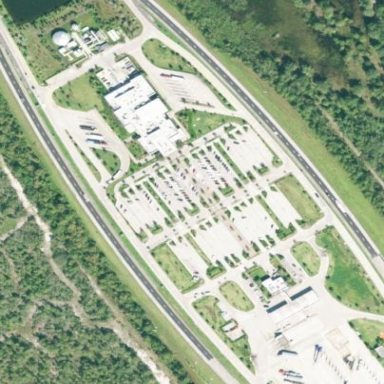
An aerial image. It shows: Rest area on the road.